Question: I have added Fire IE plugin to FF, then I opened the IE specific URL (the site which supports on IE browser) in FF and I am trying to open debug mode, but it shows the blank in net panel.
How will I be able to get the data in net panel?

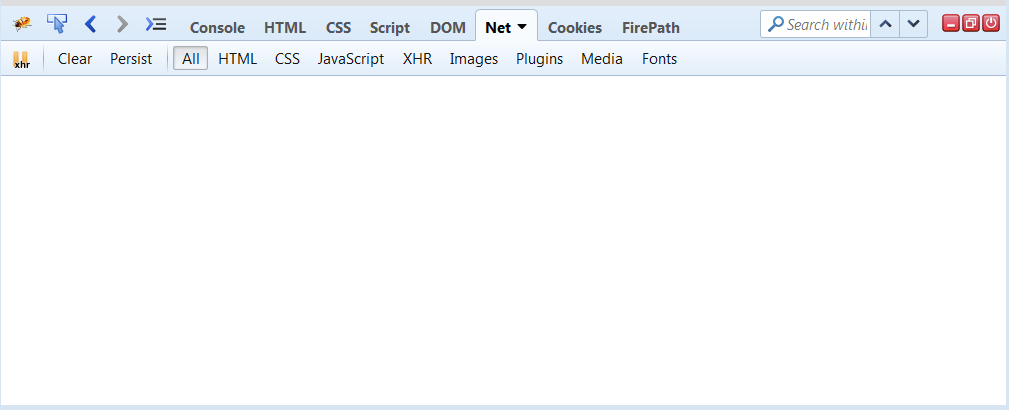
Answer: Internet Explorer (probably MSHTML) handles all the HTTP requests when you're in IE mode, so you won't be able to use the Firefox devtools.
However, if you open up IE, it has its own developer tools you can use.